Question: The error in the title appears in Android Studio as a warning bar above all my code:
Android Studio version: '1.1.0'
Kotlin plugin version for Android Studio: '0.11.91.AndroidStudio.4'
'build.gradle' file that seems to be using all the most recent versions of the Kotlin libraries:
'''
apply plugin: 'com.android.application'
apply plugin: 'kotlin-android'
android {
compileSdkVersion 22
buildToolsVersion "22.0.1"
defaultConfig {
applicationId "ca.amandeep.simpletransit"
minSdkVersion 16
targetSdkVersion 22
versionCode 1
versionName "1.0"
}
buildTypes {
release {
minifyEnabled false
proguardFiles getDefaultProguardFile('proguard-android.txt'), 'proguard-rules.pro'
}
}
sourceSets {
main.java.srcDirs += 'src/main/kotlin'
}
}
dependencies {
compile fileTree(dir: 'libs', include: ['*.jar'])
compile 'com.android.support:appcompat-v7:22.0.0'
compile "org.jetbrains.kotlin:kotlin-stdlib:$kotlin_version"
compile 'com.squareup.retrofit:retrofit:1.9.0'
compile('com.squareup.retrofit:converter-simplexml:1.9.0') {
exclude module: 'stax'
exclude module: 'stax-api'
exclude module: 'xpp3'
}
compile 'com.squareup.okhttp:okhttp:2.3.0'
compile 'com.squareup.okhttp:okhttp-urlconnection:2.3.0'
compile 'com.google.guava:guava:18.0'
compile 'com.facebook.stetho:stetho:1.0.1'
compile 'com.facebook.stetho:stetho-okhttp:1.0.1'
compile 'com.jakewharton.timber:timber:2.7.1'
compile 'io.reactivex:rxkotlin:0.21.0'
compile 'io.reactivex:rxandroid:0.24.0'
compile 'com.github.techfreak:wizardpager:1.0.0'
}
buildscript {
ext.kotlin_version = '0.11.91.1'
repositories {
mavenCentral()
}
dependencies {
classpath "org.jetbrains.kotlin:kotlin-gradle-plugin:$kotlin_version"
classpath "org.jetbrains.kotlin:kotlin-android-extensions:$kotlin_version"
classpath 'com.jakewharton.hugo:hugo-plugin:1.2.1'
}
}
repositories {
mavenCentral()
}
apply plugin: 'com.jakewharton.hugo'
'''
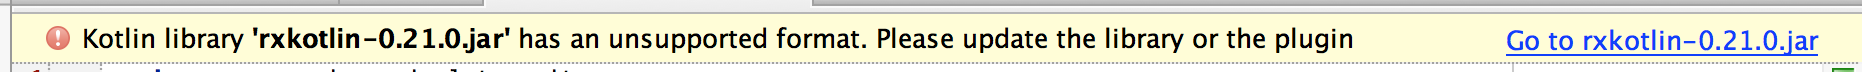
Answer: I think they wrongly packaged this version. There is an issue about that on github :
<URL>
Maybe you should ping it.